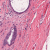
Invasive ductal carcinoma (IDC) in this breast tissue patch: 1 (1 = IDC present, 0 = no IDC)